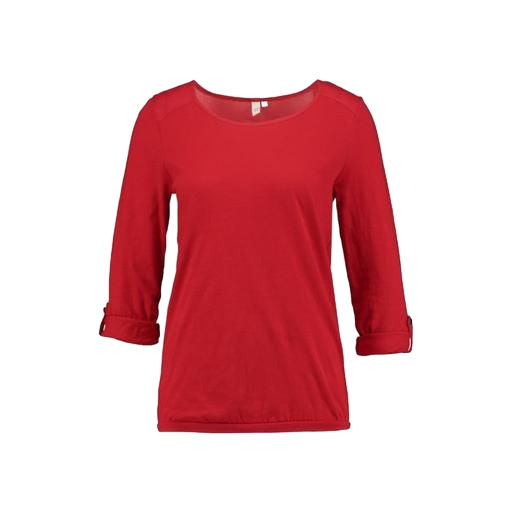
red three-quarter-sleeve scoop-neck t-shirt only macy, red jersey shirt, red boat-neck top, white background